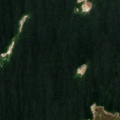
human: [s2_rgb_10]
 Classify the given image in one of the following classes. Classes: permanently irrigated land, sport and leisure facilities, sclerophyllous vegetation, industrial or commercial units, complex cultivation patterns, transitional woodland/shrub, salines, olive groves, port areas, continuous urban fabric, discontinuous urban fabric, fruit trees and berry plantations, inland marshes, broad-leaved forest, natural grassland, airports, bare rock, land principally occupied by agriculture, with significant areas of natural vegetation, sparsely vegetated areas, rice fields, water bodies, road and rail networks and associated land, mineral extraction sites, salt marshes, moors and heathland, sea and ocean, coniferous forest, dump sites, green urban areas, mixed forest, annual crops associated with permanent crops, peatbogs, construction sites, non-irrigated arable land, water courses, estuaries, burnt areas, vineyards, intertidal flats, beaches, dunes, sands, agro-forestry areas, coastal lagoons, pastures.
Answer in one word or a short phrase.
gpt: mixed forest, sea and ocean